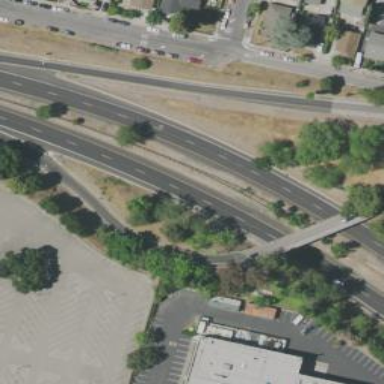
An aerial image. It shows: Trunk link highway with asphalt surface.